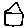
Label: house